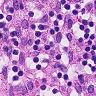
Metastatic tissue present: no